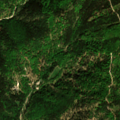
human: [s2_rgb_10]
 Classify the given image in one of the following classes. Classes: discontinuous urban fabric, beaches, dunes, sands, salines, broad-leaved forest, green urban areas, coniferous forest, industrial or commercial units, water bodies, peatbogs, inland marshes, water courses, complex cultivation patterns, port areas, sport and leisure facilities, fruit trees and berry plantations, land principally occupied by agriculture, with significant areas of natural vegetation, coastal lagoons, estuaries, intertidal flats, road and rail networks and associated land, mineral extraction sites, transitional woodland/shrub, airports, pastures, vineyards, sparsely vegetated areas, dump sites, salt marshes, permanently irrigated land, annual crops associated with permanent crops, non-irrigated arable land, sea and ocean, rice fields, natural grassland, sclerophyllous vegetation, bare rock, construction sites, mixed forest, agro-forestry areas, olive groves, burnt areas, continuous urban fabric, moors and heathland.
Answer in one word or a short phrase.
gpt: broad-leaved forest, coniferous forest, mixed forest